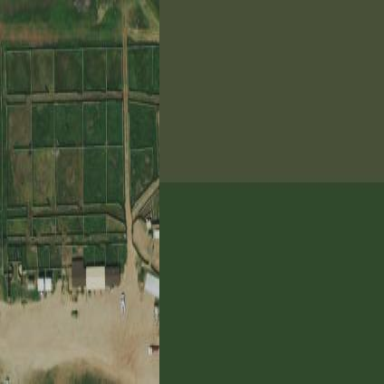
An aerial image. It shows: Paddock used for animal keeping.